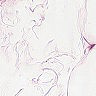
Metastatic tissue present: no